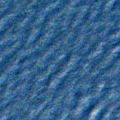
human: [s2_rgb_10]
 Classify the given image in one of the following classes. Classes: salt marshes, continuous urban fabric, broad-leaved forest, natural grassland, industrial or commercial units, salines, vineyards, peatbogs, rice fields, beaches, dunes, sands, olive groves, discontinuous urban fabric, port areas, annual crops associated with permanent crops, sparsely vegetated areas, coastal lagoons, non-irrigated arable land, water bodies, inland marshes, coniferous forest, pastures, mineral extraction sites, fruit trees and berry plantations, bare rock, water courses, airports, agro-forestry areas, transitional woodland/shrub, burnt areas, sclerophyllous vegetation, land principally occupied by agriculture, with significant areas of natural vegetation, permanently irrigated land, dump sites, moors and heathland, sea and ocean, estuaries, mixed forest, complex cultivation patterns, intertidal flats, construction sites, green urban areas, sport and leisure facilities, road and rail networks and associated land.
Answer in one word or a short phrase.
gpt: sea and ocean